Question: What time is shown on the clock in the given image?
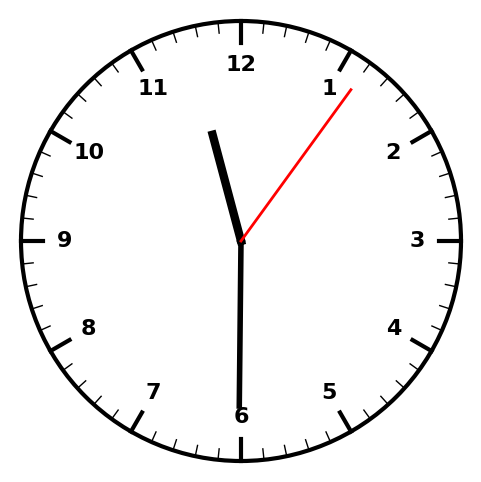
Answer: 11:30:06